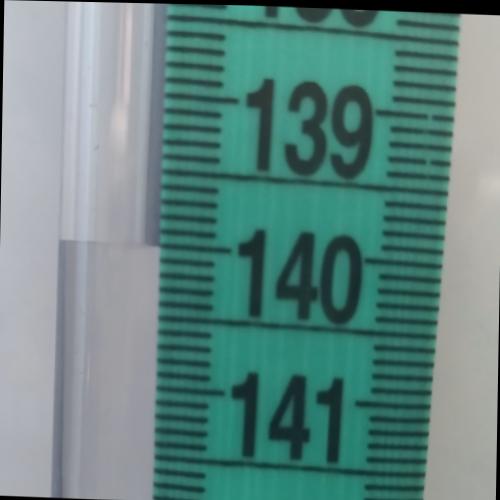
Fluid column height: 140.0 cm